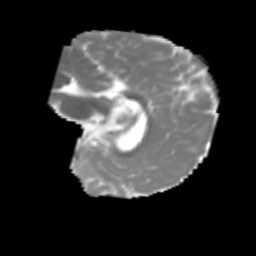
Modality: MD
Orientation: sagittal
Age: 6
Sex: male
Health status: healthy